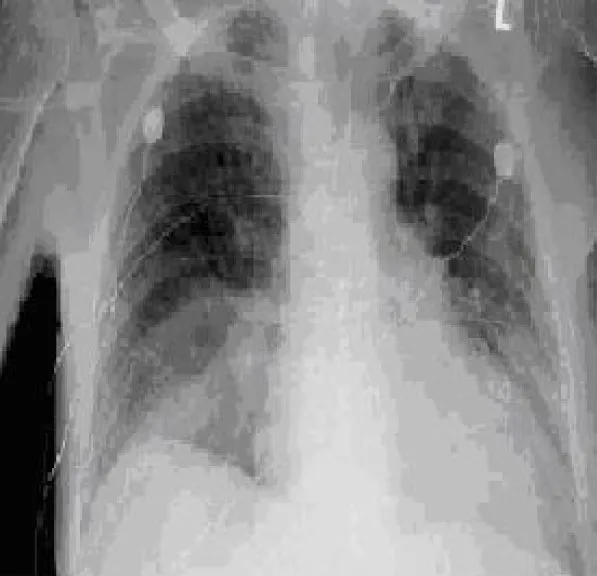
CXR with right lower lobe infiltrate.
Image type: radiology (x_ray)